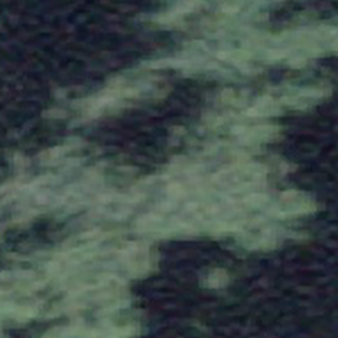
Label: other